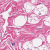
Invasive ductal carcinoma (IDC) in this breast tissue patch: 0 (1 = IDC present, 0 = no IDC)